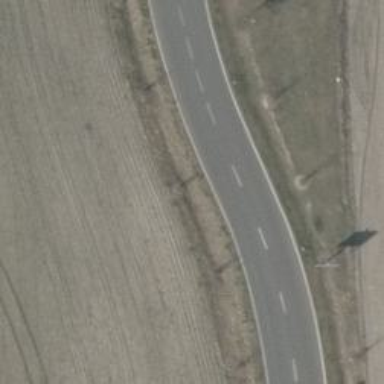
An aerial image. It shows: Tertiary road with asphalt surface.